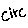
Label: circle